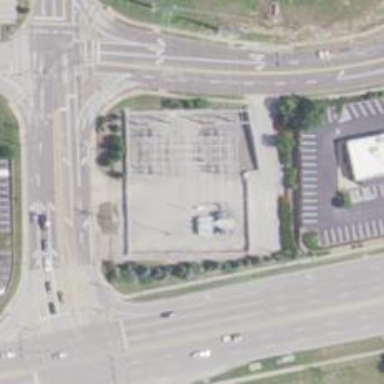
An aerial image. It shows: Substation.